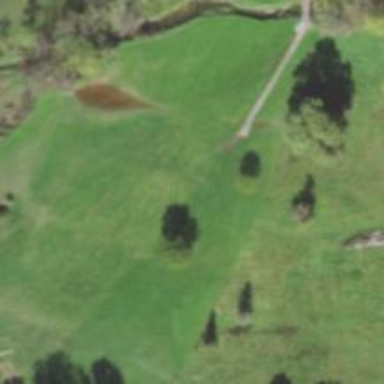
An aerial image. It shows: Water hazard in golf course. The hazard is natural water feature.